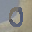
Label: 0